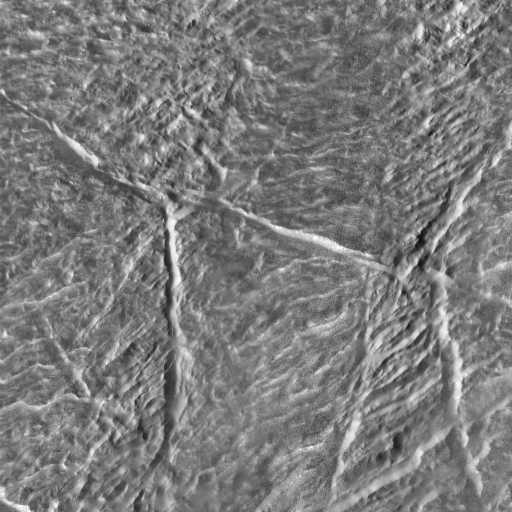
Crater classes present: Background